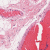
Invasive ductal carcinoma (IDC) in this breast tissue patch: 0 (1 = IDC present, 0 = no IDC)